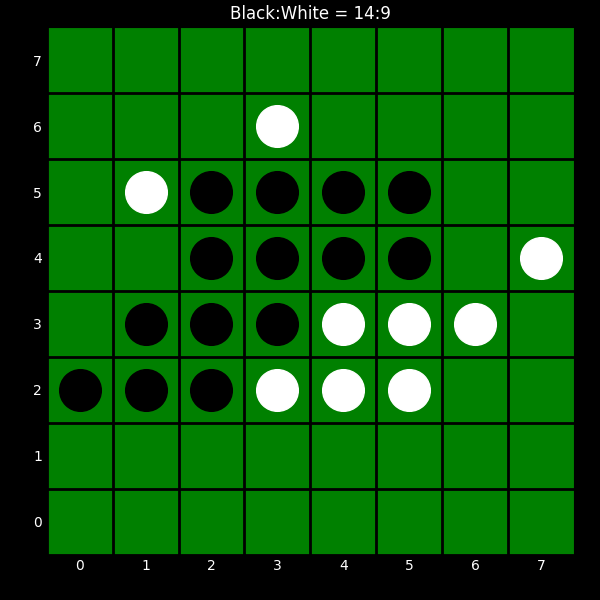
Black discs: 14
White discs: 9